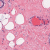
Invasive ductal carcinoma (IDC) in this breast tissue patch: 0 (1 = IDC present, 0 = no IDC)